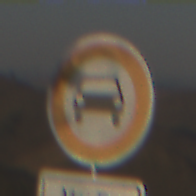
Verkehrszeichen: VerbotKraftwagen
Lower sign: ZeitangabenMitBeschraenkungAufWochentage2
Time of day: SunriseSunset
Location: Outdoor (Nature)
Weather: Clear
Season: NotSpecified
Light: Natural